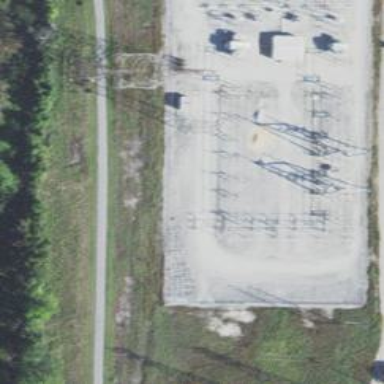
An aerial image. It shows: Outdoor distribution-level power substation enclosed by fence.